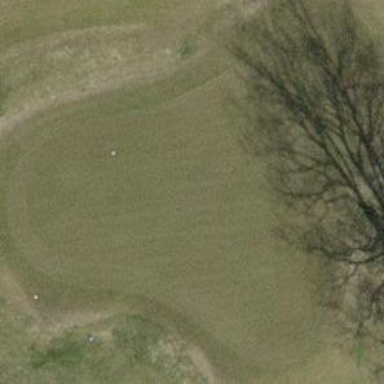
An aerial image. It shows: Picturesque green golfing area with grass land use.